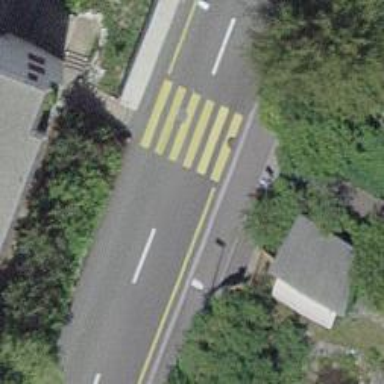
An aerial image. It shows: Marked crossing on the road.